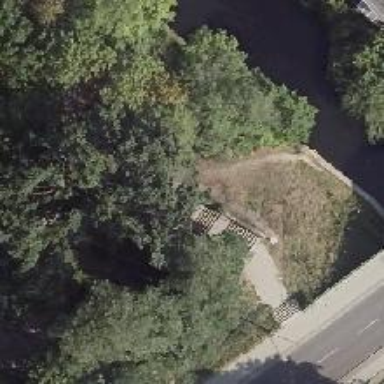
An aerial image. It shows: Compacted footway.